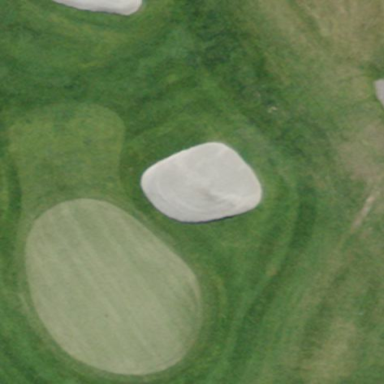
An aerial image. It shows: Golf green.